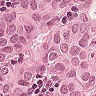
Metastatic tissue present: yes